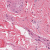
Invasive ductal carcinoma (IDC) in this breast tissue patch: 0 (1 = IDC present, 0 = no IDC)